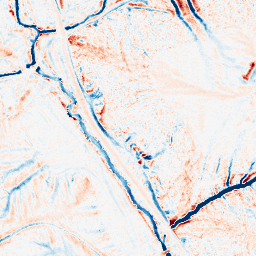
Category: edge_preserving
Decomposition family: median
Decomposition parameters: size: 11
Upsampling method: bspline
Upsampling parameters: scale: 2
Upsampling scale: 2